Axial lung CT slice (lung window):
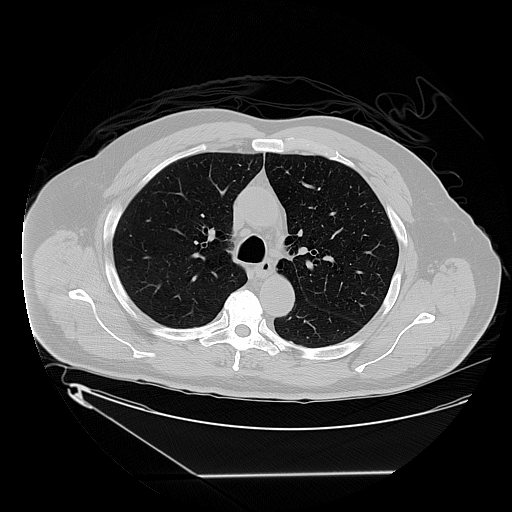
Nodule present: no